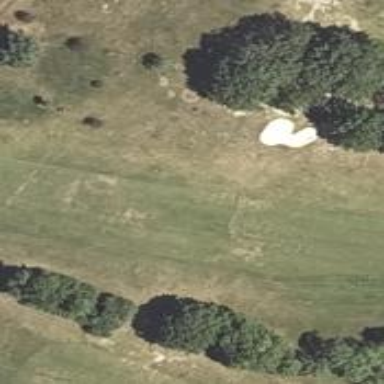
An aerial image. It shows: Golf hole.